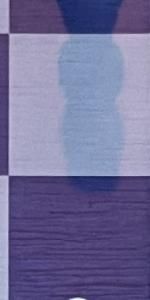
Label: Empty